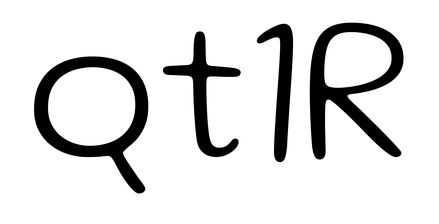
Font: Gluten_ExtraLight